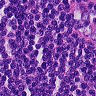
Metastatic tissue present: yes